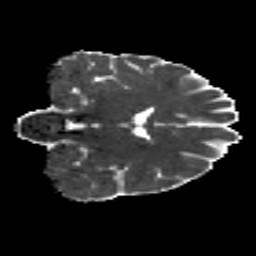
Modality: MD
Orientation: coronal
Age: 24
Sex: male
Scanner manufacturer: siemens
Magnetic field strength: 3 T
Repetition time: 8.8 s
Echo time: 0.085 s